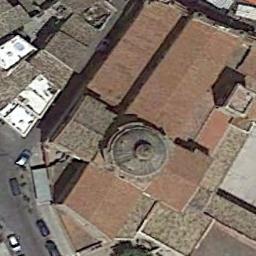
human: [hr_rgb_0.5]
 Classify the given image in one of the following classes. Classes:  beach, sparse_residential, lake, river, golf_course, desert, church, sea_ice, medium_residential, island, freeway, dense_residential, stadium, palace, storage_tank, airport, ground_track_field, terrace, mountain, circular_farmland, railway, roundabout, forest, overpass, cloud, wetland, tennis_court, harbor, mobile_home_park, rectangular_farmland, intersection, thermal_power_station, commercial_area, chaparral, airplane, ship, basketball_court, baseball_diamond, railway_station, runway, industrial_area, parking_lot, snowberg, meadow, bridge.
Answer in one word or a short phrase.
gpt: church